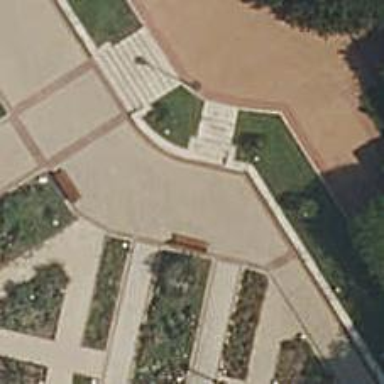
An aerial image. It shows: Set of steps made of paving stones.